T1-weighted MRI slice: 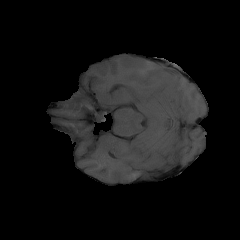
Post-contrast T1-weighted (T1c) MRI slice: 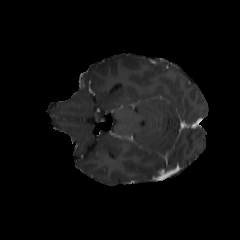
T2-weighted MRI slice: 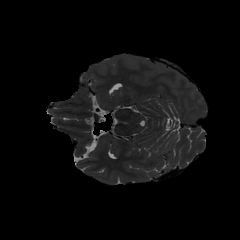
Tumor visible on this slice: no